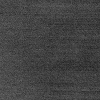
Atmospheric dust classification: dusty